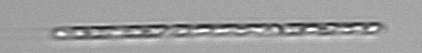
Label: Dactyliosolen_fragilissimus